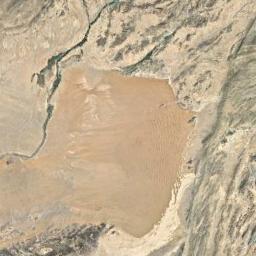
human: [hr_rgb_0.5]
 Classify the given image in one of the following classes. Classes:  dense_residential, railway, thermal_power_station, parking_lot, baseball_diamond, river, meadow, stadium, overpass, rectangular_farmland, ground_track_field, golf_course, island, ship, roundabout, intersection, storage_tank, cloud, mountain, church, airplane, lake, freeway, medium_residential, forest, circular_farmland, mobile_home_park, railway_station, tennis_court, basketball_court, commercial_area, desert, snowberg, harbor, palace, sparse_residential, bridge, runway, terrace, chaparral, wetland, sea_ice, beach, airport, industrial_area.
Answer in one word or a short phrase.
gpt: desert